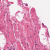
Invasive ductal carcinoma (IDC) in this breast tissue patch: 0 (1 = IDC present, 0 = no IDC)